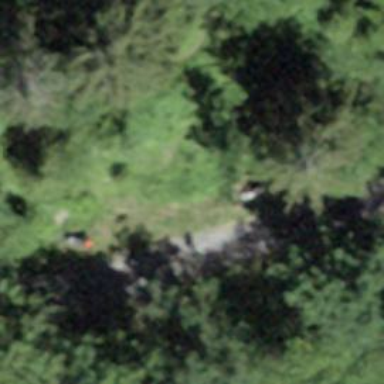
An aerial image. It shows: Bench for seating.